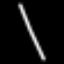
Label: The Eiffel Tower